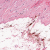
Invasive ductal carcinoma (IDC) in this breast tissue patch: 0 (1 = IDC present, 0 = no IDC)